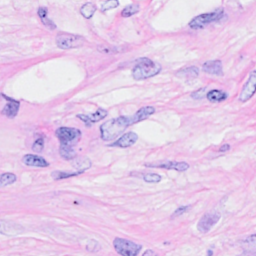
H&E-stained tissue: Breast